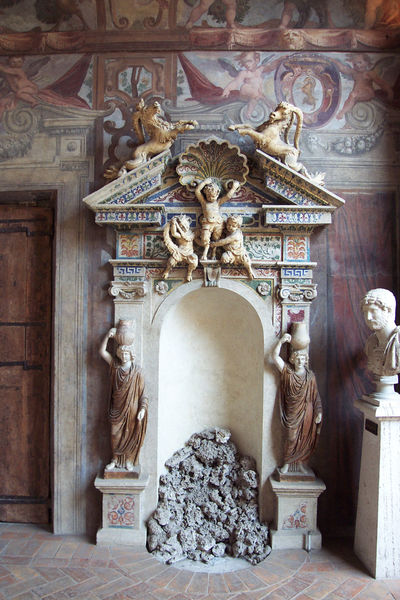
Titel: Palazzo Altemps, Rom
Standort: Rom, Palazzo Altemps (EU - I - Latium)
Schlagwörter: felsen, flügel, kopf, mann, weiß, frauen, menschen, braun, bunt, frau, holz, marmor, männer, raum, säule, säulen, tür, zimmer, gebäude, haus, rot, tiere, malerei, muster, ornament, architektur, sockel, stein, steine, kirche, figur, gewand, gold, innen, kind, rokoko, kamin, kinder, engel, krug, putte, putto, skulptur, statue, relief, farbig, bogen, giebel, geröll, türe, pilaster, saal, figuren, schutt, dekoration, büste, verzierung, wandgemälde, wandmalerei, foto, eingang, nische, dom, lava, mosaik, altar, kathedrale, rom, fries, portal, sims, skulpturen, krüge, löwen, statuen, fabelwesen, tempel, muschel, fresko, hörner, putten, bock, böcke, träger, putti, kurg, römisch, widder, steinbock, farbik, bemalungen, bürst, puute, wandvorsatz